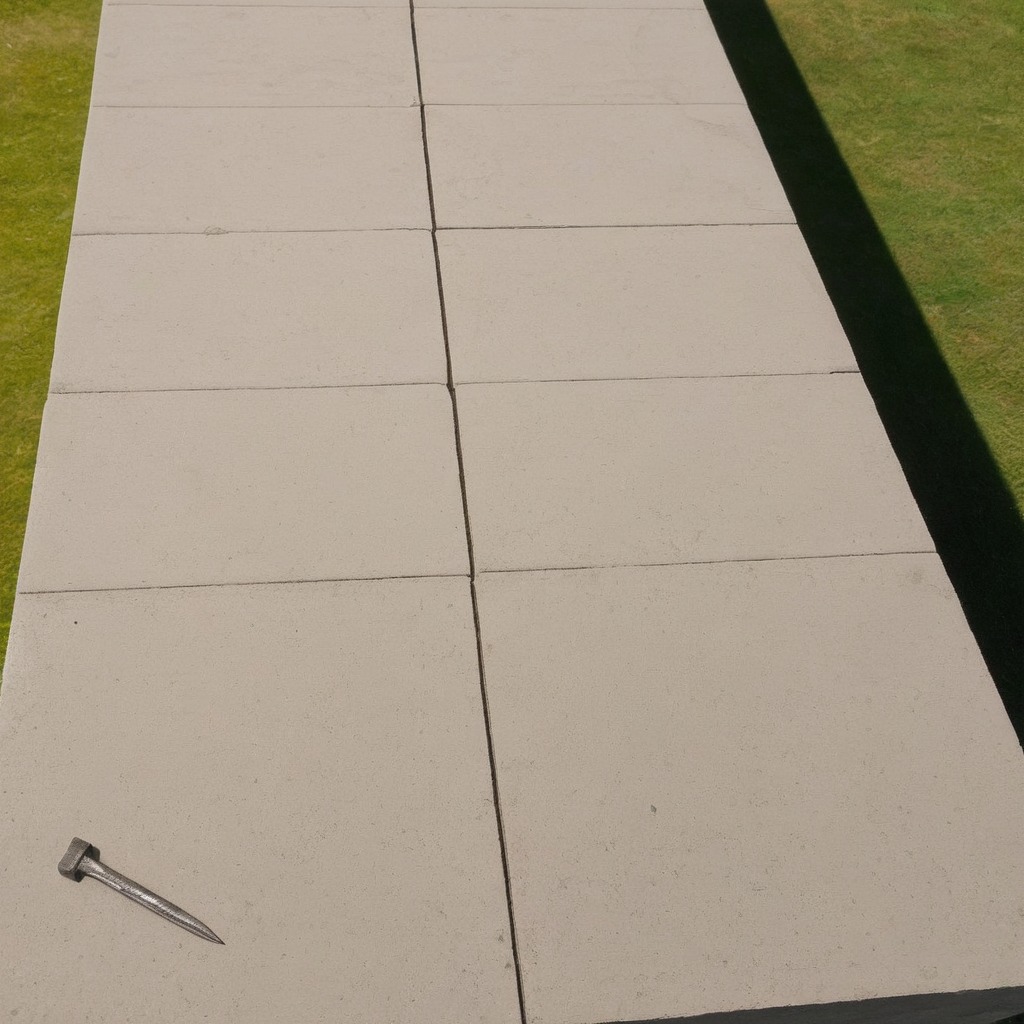
An iron nail lying on the wooden table.